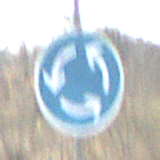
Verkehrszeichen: Kreisverkehr
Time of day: MorningAfternoon
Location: Outdoor (Suburban)
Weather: PartlyCloudy
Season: NotSpecified
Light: Natural